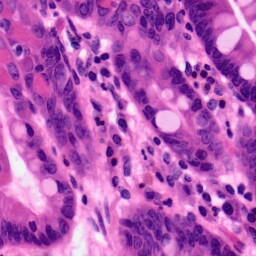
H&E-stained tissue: Pancreatic